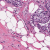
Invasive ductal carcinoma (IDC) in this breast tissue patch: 0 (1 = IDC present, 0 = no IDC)